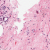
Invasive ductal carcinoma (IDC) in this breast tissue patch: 0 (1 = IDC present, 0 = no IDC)